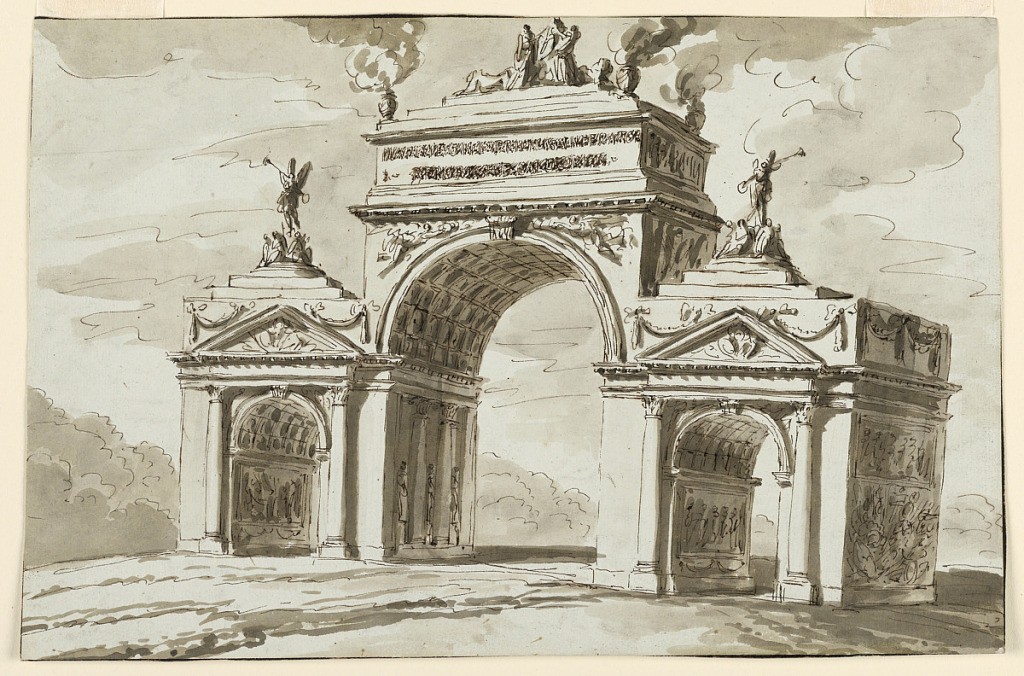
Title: Triumphal arch in honor of the emperor
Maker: Giuseppe Barberi, Italian, 1746–1809
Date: After 1804
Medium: Pen and brown ink, brush and brown wash on blue-white laid paper
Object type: Drawing
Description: Obliquely shown. The central archway is flanked by two smaller ones upon which putti of Victory stand between groups of seated captives. Upon the central arch stands a pedestal; its front bears the inscription of which the first line is intelligible. On top is a group of figures and lions upon steps. Urns with flames stand at the corners of the lowest step. Trees form the background of the square. More or less of the framing stripes have been cut off at the edges.